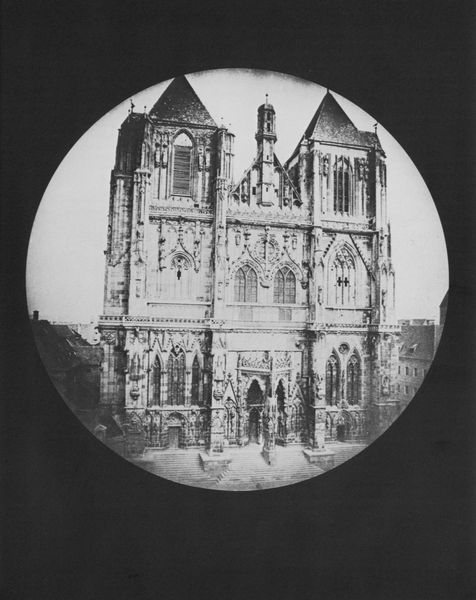
Titel: Der Regensburger Dom
Künstler: Deutscher Photograph
Institution: (Privatsammlung)
Schlagwörter: dunkel, gott, schatten, weiß, stadt, ausschnitt, fenster, frankreich, glas, grau, hell, mitte, pfeiler, schwarz, säulen, tür, dach, gebäude, haus, schloss, ornament, alt, architektur, blass, spitze, häuser, kirche, spitzen, gotik, kreis, rund, schornstein, tondo, turm, bogen, fassade, türen, giebel, hof, läden, platz, pilaster, treppe, treppen, spitz, detail, ornamente, verzierung, stufen, tor, foto, fotografie, kirchtürme, photographie, bögen, eingang, ruine, burg, türme, dom, groß, schwarz-weiß, helm, kathedrale, photo, portal, sims, schwärze, gesims, pforte, risalit, hubi, gotisch, spitzbogen, spitzbögen, romanik, westen, aufnahme, verzierungen, sakralbau, maßwerk, romanisch, fialen, westwerk, gotteshaus, westportal, spitzdach, spitzbogenfenster, stabwerk, linse, scharz-weiß, kiirche, maßwerl, zwei tuerme, ueberbelichtet